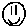
Label: smiley face